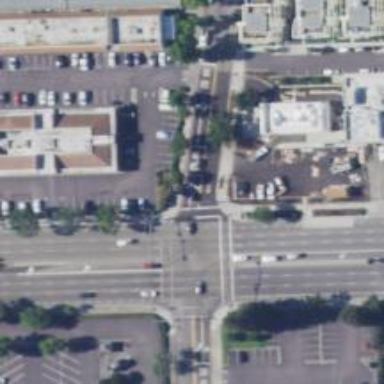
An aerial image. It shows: Solid stop line on the road.